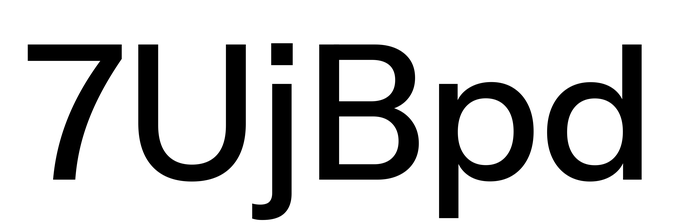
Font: InstrumentSans_Medium